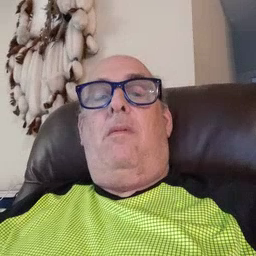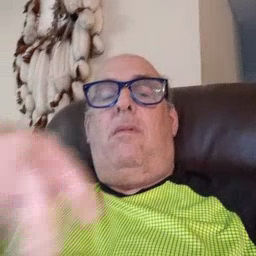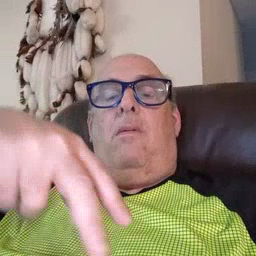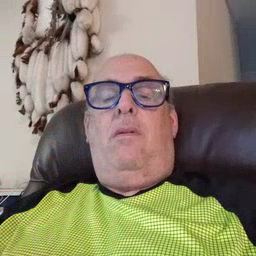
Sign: dance